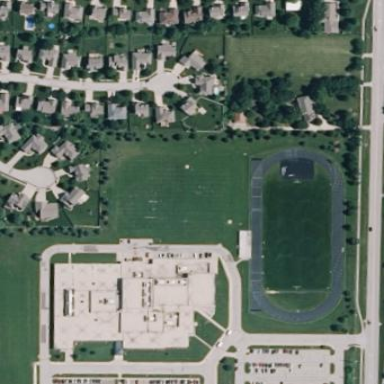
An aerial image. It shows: School.